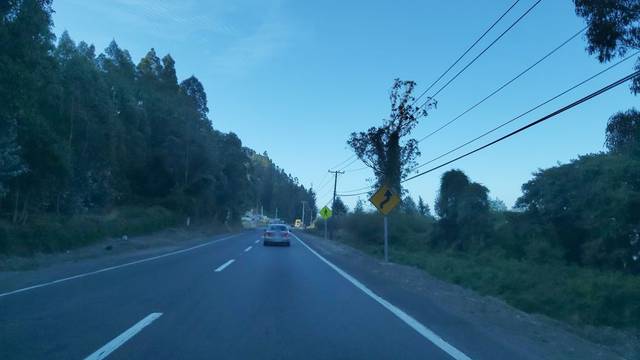
Region: Chile
Coordinates: -36.882, -73.062